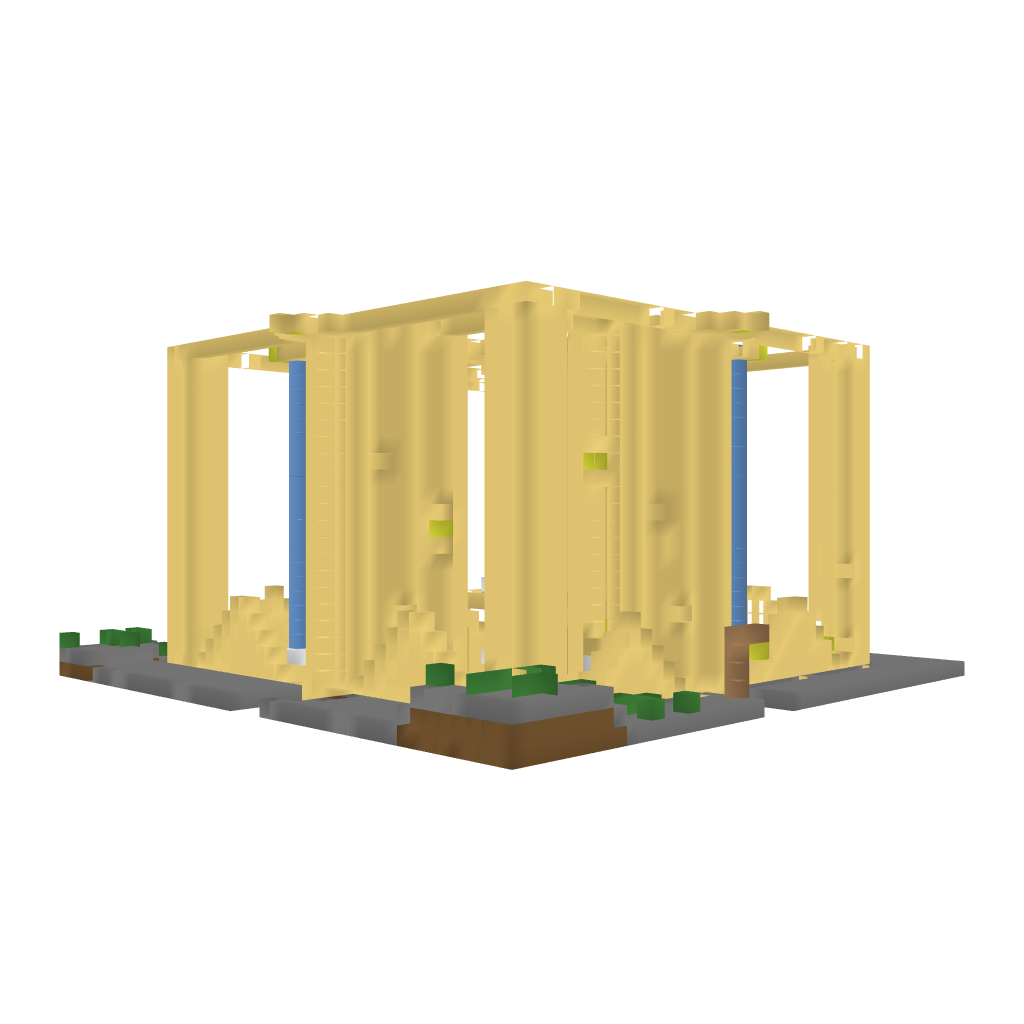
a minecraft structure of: Desert Temple bad low quality